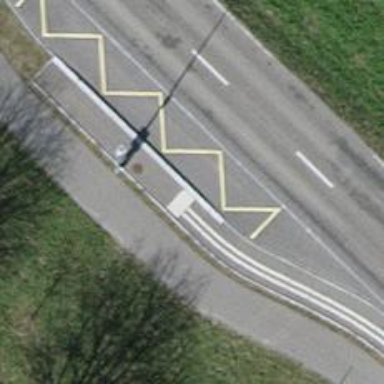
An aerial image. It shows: Platform for public transport is situated by the road.